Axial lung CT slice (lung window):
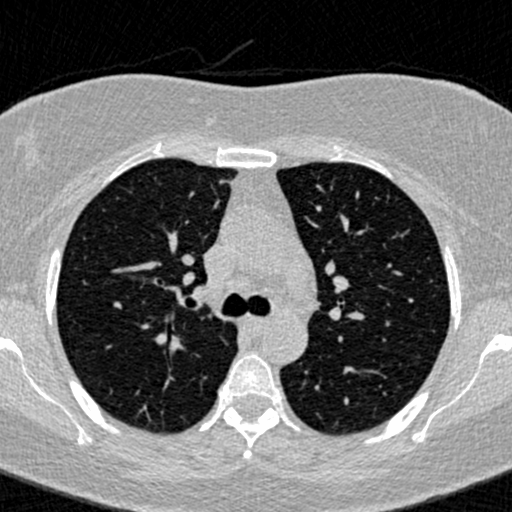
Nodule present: no